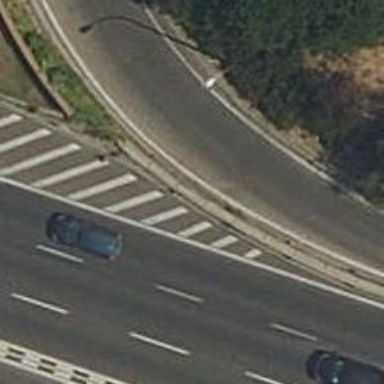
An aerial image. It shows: Guard rail.